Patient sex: M
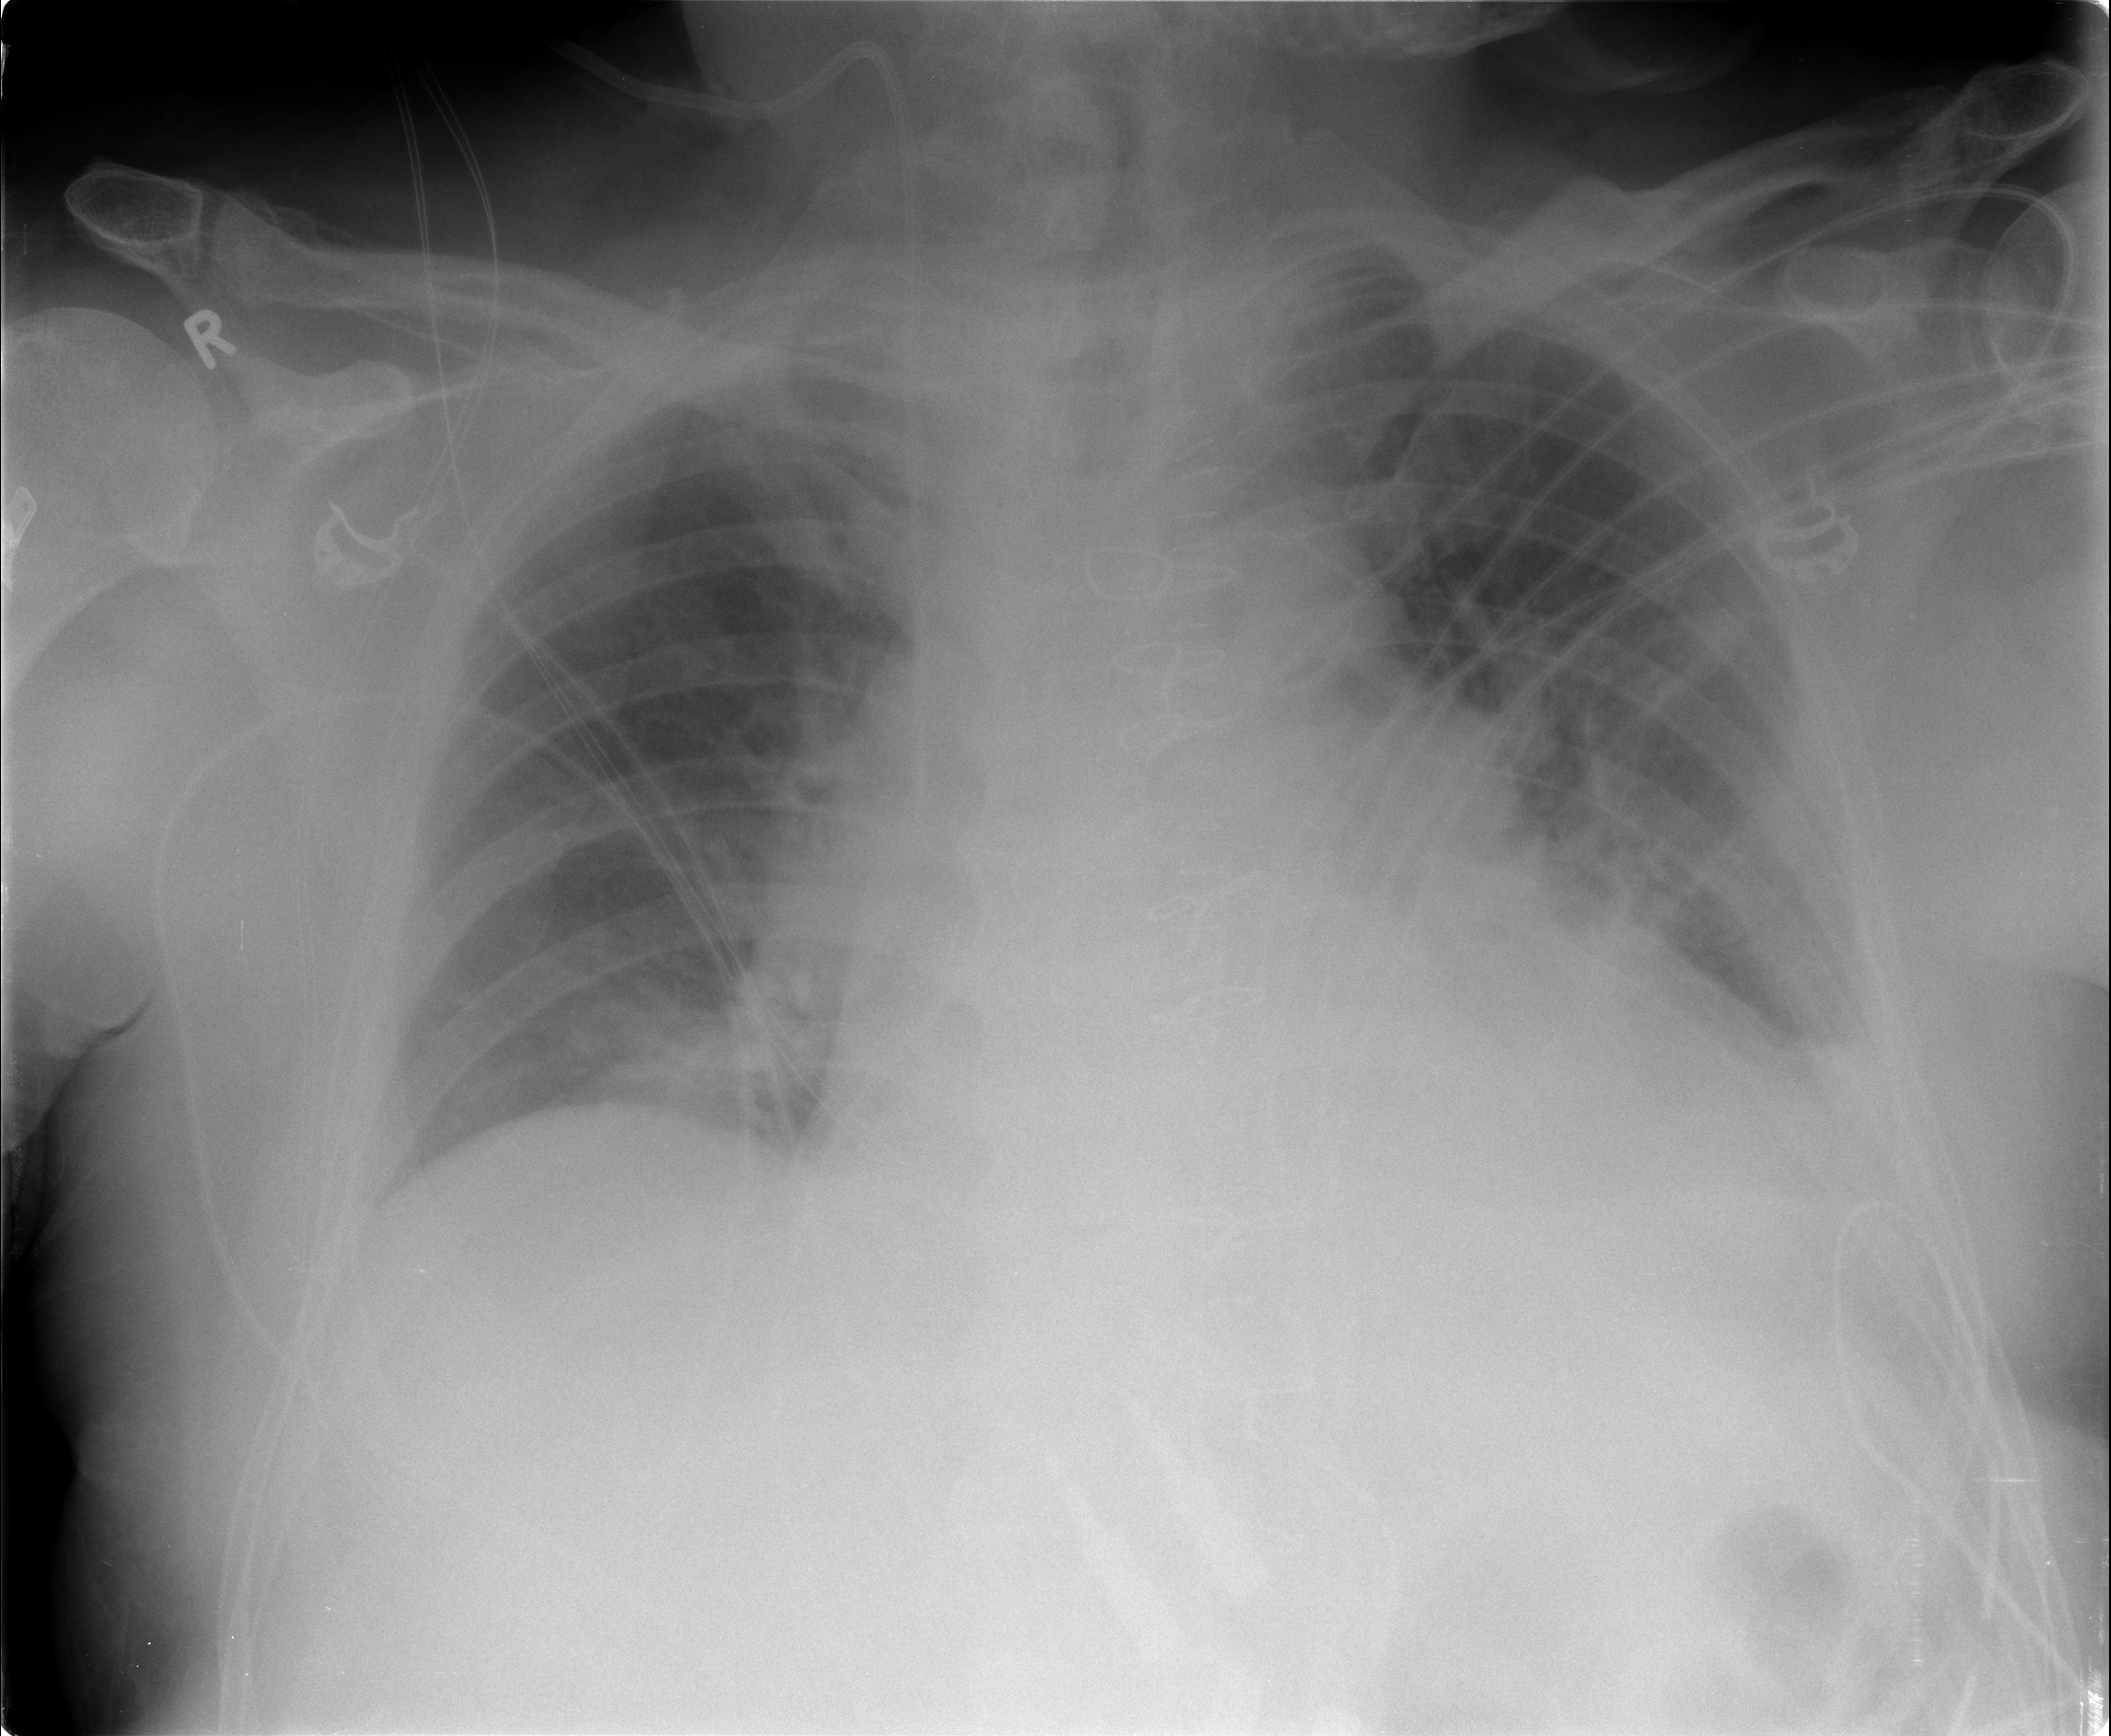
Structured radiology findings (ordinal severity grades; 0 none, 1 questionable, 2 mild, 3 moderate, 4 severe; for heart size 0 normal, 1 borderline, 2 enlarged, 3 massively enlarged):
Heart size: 2
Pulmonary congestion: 0
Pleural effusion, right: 0
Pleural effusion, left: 2
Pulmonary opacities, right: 0
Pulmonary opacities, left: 0
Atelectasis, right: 0
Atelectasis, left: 2